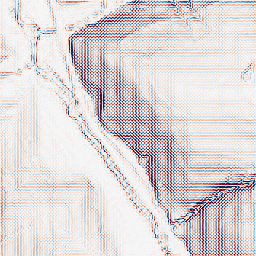
Category: wavelet
Decomposition family: wavelet_biorthogonal
Decomposition parameters: wavelet: bior1.3
level: 2
Upsampling method: linear_exact
Upsampling parameters: scale: 4
Upsampling scale: 4